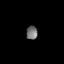
Tissue: lung
Cell type: Epithelial cells
Senescence score: 0.2352
Nuclear area (px): 153
Mean DAPI intensity: 110.34